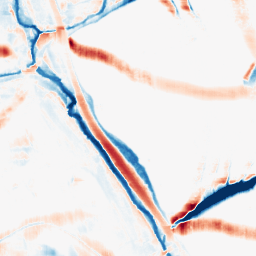
Category: morphological
Decomposition family: morphological_square
Decomposition parameters: operation: average
size: 20
Upsampling method: bilinear
Upsampling parameters: scale: 2
Upsampling scale: 2